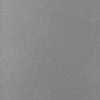
Label: not_dusty